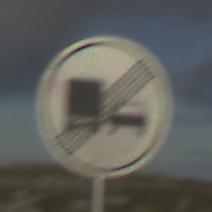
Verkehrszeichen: EndeUeberholverbotKraftfahrzeuge
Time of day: SunriseSunset
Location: Outdoor (Nature)
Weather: PartlyCloudy
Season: NotSpecified
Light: Natural